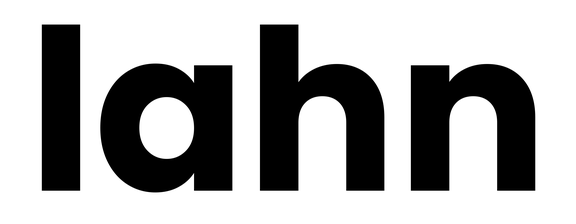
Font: Poppins-Bold